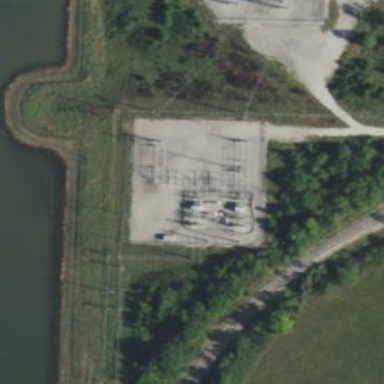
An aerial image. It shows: Industrial power substation surrounded by chain link fence.